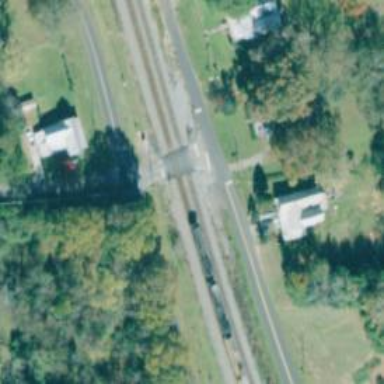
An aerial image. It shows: Level crossing with lights at railway intersection.